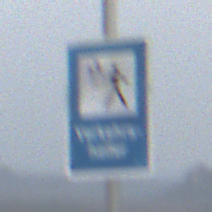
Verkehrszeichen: Verkehrshelfer
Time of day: Midday
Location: Outdoor (Nature)
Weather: PartlyCloudy
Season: NotSpecified
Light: Natural